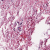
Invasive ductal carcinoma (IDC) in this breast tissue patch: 1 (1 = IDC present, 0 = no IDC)